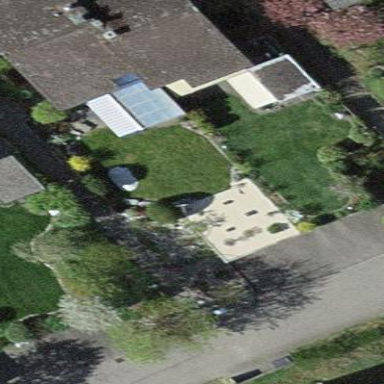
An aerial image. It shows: Garages with flat grass-covered roofs.